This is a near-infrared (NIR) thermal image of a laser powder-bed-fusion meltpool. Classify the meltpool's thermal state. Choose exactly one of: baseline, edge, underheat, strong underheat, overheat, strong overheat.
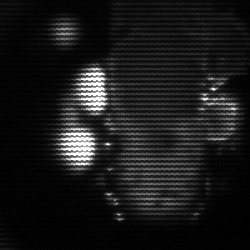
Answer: strong underheat